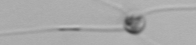
Label: Chaetoceros_similis